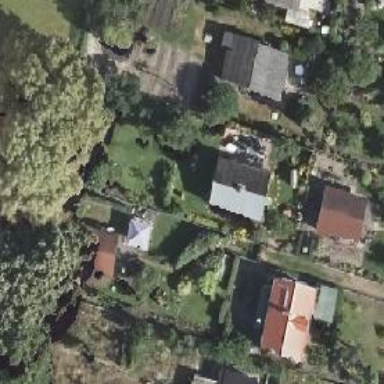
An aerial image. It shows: Plot within allotments.